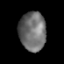
Tissue: prostate
Cell type: T cells
Senescence score: 0.3264
Nuclear area (px): 1026
Mean DAPI intensity: 110.163